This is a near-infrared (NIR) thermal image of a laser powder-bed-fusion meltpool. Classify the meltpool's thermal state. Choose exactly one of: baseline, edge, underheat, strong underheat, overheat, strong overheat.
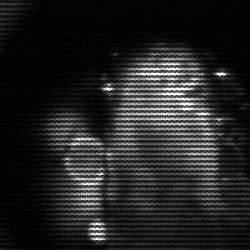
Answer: strong underheat